Brain MRI, t2w sequence, axial 2D slice.
Patient: age 45, sex F, weight 75 kg, height 1.65 m
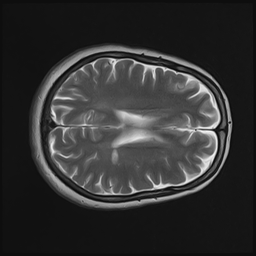